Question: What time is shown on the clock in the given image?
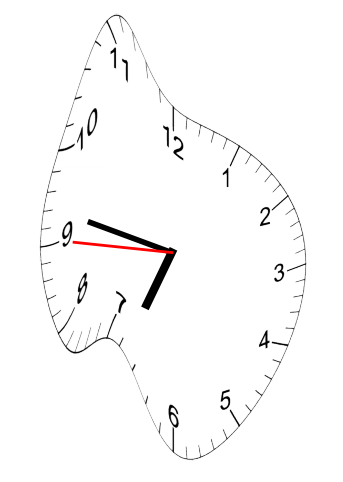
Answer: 06:46:45